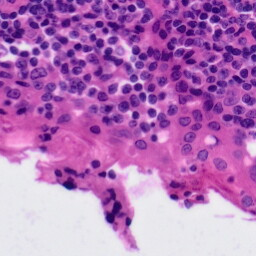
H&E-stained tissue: Tonsil